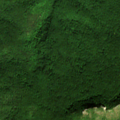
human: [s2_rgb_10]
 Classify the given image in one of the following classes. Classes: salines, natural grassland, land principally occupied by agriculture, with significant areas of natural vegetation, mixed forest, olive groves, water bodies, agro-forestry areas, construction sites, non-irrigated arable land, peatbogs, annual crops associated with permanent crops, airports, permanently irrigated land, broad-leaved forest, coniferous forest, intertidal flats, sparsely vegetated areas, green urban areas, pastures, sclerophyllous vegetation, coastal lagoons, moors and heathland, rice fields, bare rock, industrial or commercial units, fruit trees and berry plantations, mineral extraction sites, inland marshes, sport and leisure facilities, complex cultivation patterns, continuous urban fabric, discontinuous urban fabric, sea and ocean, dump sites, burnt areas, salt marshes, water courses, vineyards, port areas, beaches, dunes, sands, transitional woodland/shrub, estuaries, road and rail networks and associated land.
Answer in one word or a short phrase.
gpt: land principally occupied by agriculture, with significant areas of natural vegetation, broad-leaved forest